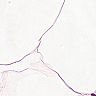
Metastatic tissue present: no